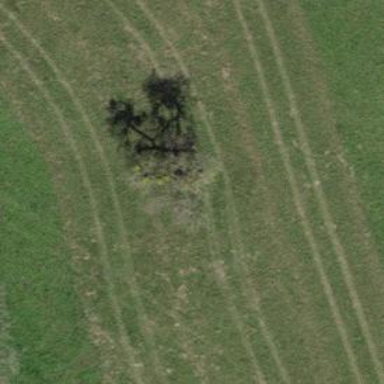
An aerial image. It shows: Beautiful tree in nature.